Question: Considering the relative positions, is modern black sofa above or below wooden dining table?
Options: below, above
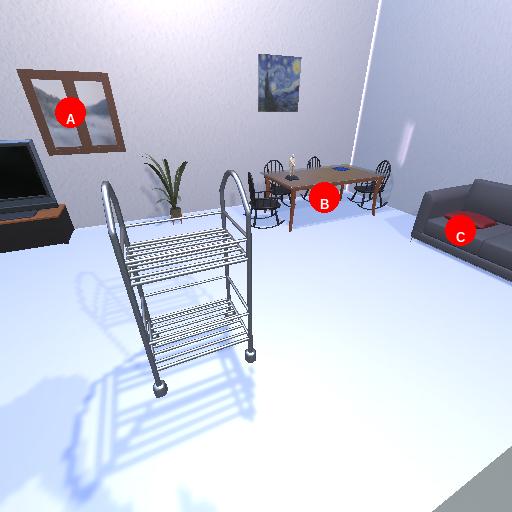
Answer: below